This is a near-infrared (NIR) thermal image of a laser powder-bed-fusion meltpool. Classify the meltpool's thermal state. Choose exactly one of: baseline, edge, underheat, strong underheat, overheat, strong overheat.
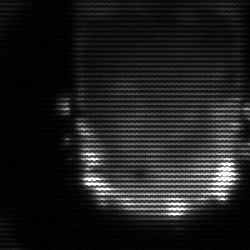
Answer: baseline